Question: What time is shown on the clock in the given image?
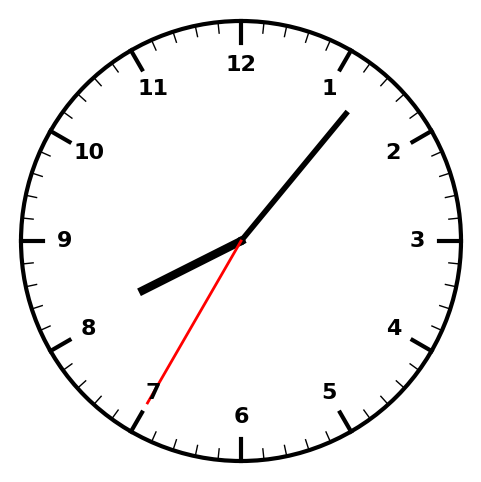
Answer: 08:06:35